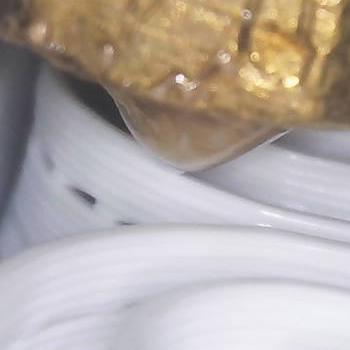
Flow rate: 66%